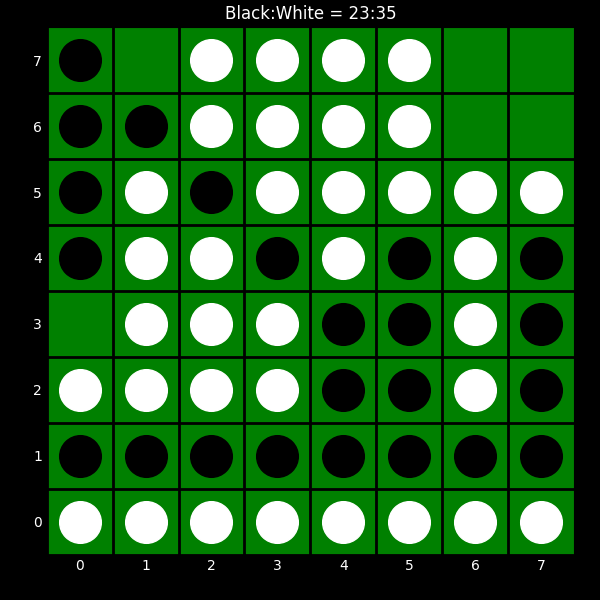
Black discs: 23
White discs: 35